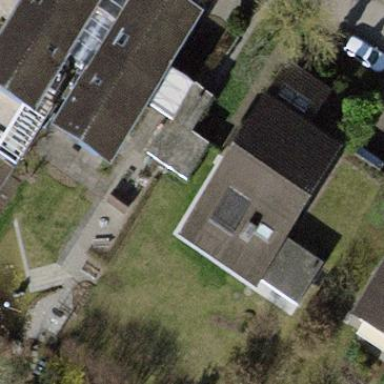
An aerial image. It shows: Terrace building.